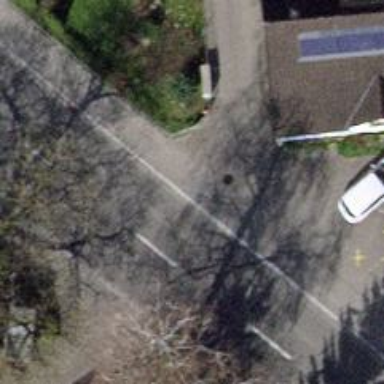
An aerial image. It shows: Driveway.